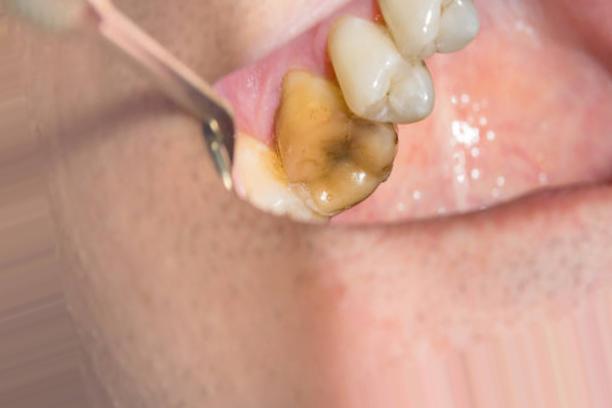
Condition: Tooth Discoloration